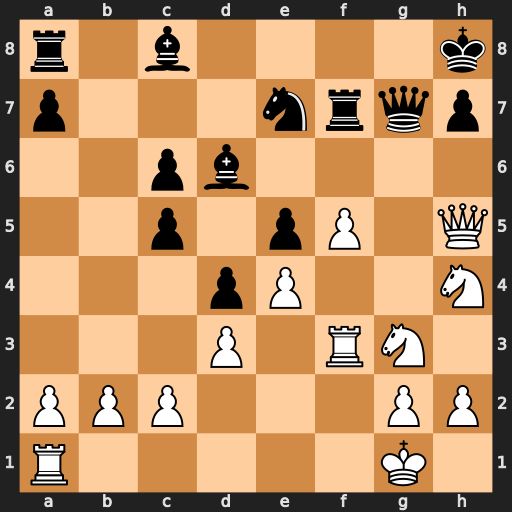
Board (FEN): r1b4k/p3nrqp/2pb4/2p1pP1Q/3pP2N/3P1RN1/PPP3PP/R5K1
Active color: w
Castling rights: -
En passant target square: -
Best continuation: f6 Rxf6 Rxf6 Qxf6 Rf1 Qg7 Qe8+